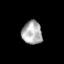
Tissue: skin
Cell type: Epithelial cells
Senescence score: 0.2547
Nuclear area (px): 462
Mean DAPI intensity: 173.305